Field crop: tomato
Growth stage: 1
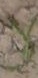
Species: cyperus